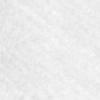
Label: no_change